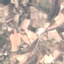
Label: PermanentCrop